Question: I'm working on a 'TextView' which is contained in a 'ConstraintLayout'.
I want ellipsize to add three dots at the end of text(in the TextView) if its length exceeds maxLength.
maxLines="1" and ellipsize="end" seemed to the best answer after a thorough research about my question. Unfortunately, it didn't work for my case. The three dots did't show at all.
Here's the snapshot :

The original string was "Test for long description"(The n was dropped). It's supposed to show "Test for long descrip...".
Here's my xml :
'''
<TextView
android:id="@+id/txtDescription"
android:maxLength="24"
android:maxLines="1"
android:ellipsize="end"
android:layout_width="wrap_content"
android:layout_height="wrap_content"
android:layout_marginStart="120dp"
android:layout_marginTop="8dp"
android:layout_marginEnd="16dp"
android:layout_marginBottom="8dp"
android:text="DescriptionView"
android:textSize="18sp"
app:layout_constraintBottom_toBottomOf="parent"
app:layout_constraintEnd_toEndOf="parent"
app:layout_constraintHorizontal_bias="0.0"
app:layout_constraintStart_toStartOf="parent"
app:layout_constraintTop_toTopOf="parent"
app:layout_constraintVertical_bias="0.72" />
'''
I feel like there's something override ellipsize in the XML, or did I miss something crucial in the XML file?
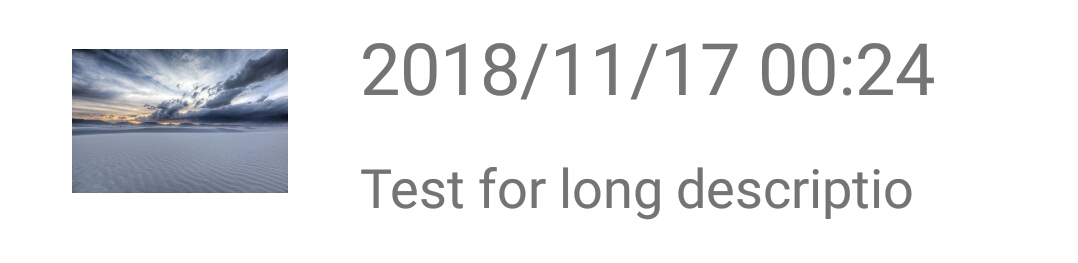
Answer: The problem is:
'''
android:maxLength="24"
'''
remove it since you want the 'TextView' to be ellipsized.
A TextView gets ellipsized when it is not wide enough to show the whole text. I think you do not understand what this attribute 'android:ellipsize="end"' is all about. If it is wide enough then you will not see any dots at the end because they are not needed.
If you set 'android:layout_width="40dp"' then you will see the dots.
With 'android:layout_width="wrap_content"' the 'TextView' is wide enough and it is not ellipsized.